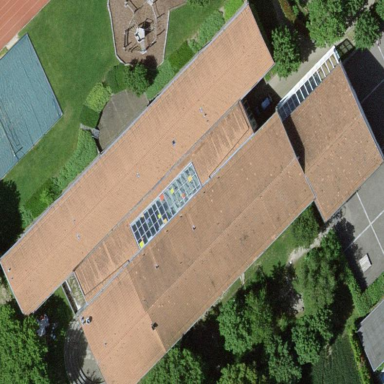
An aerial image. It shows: School building.